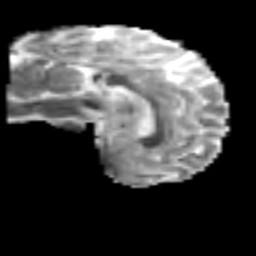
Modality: MD
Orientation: sagittal
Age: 25
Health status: ill
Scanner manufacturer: philips
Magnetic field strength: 3 T
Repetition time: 9 s
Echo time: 0.127 s